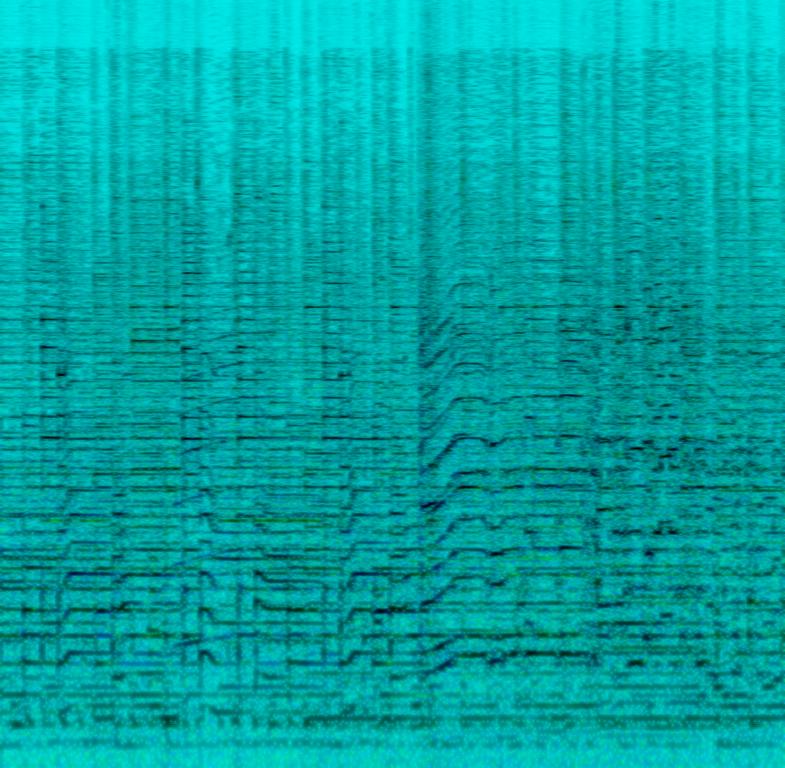
The song is instrumental. The tempo is medium with a prolific fiddler playing melody and a banjo and guitar accompaniment. The song is adventurous and exciting. The song is a classic country instrumental. The song has poor audio quality.